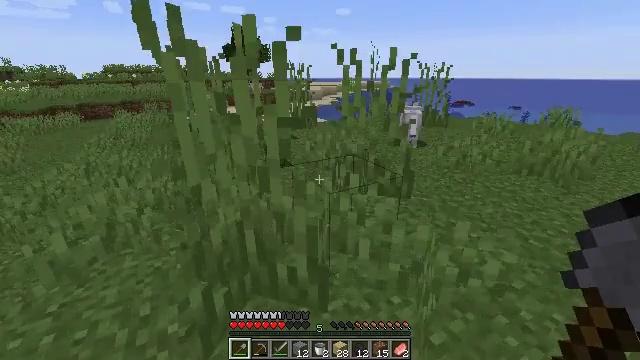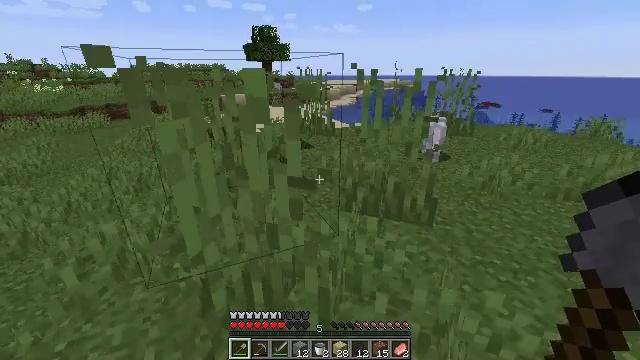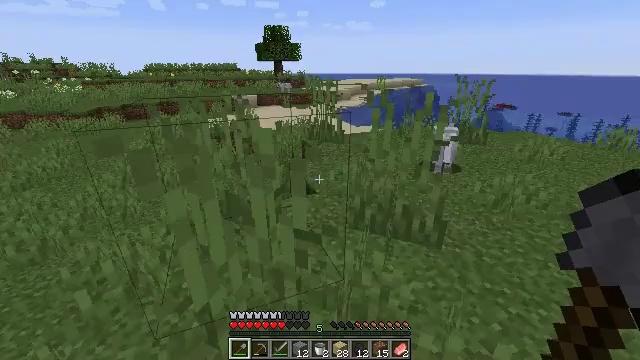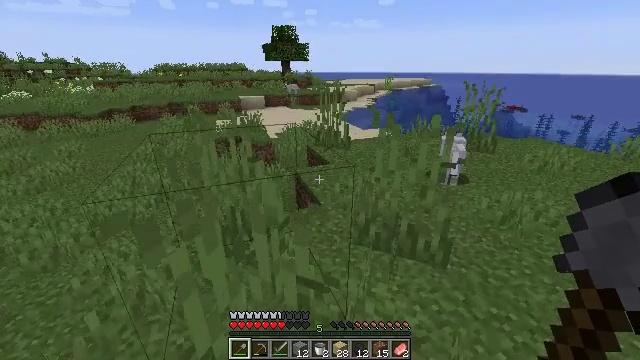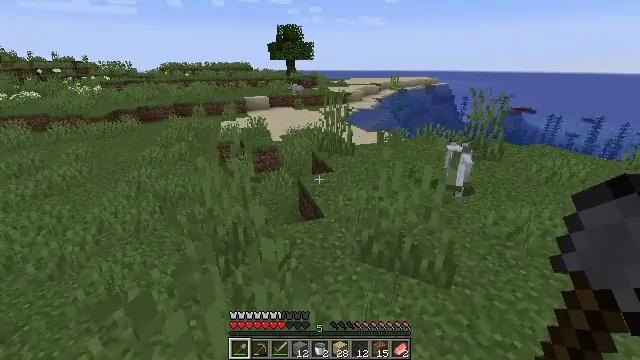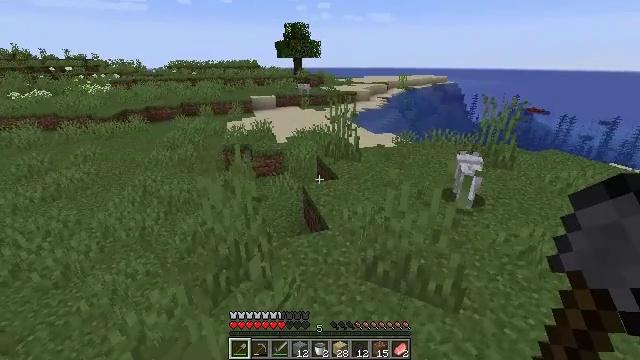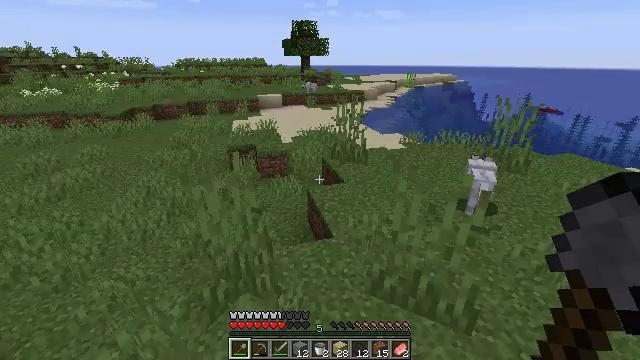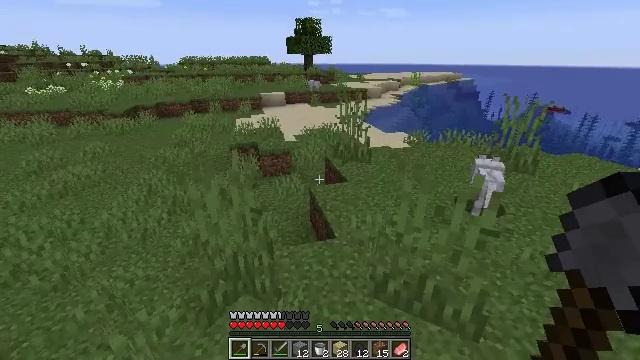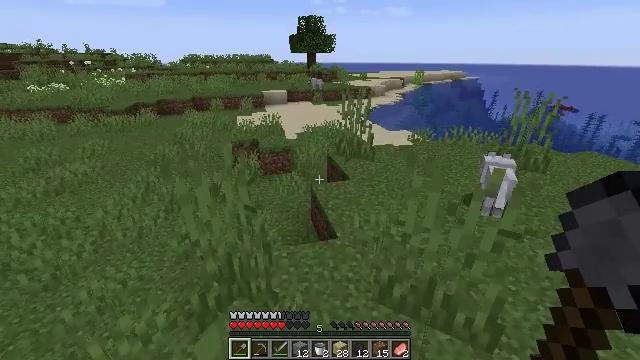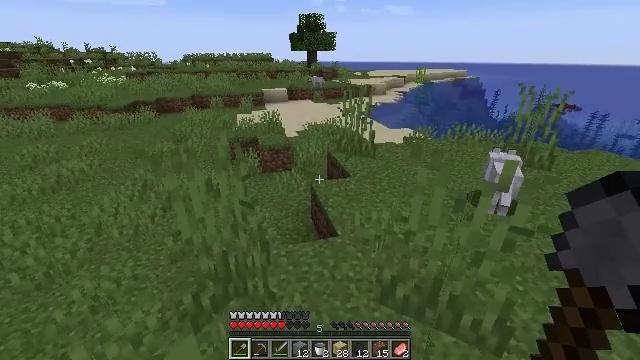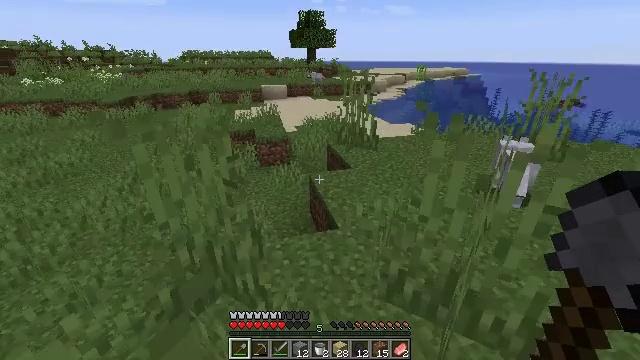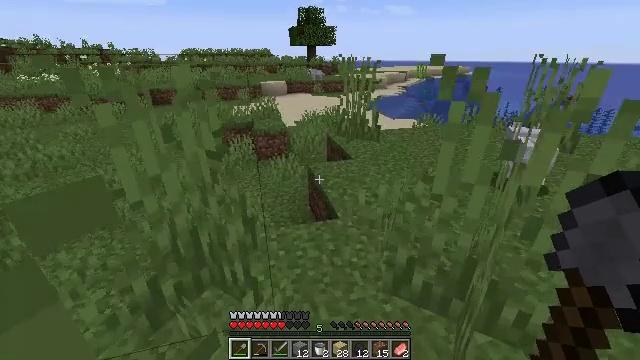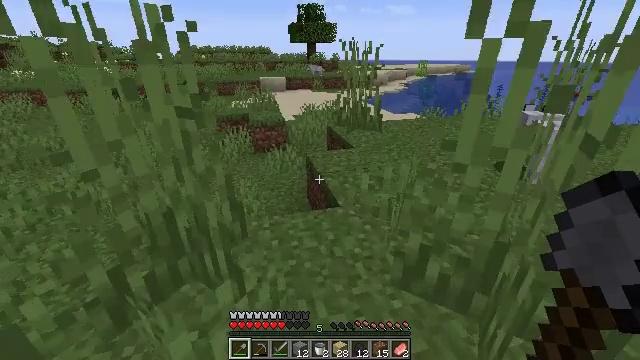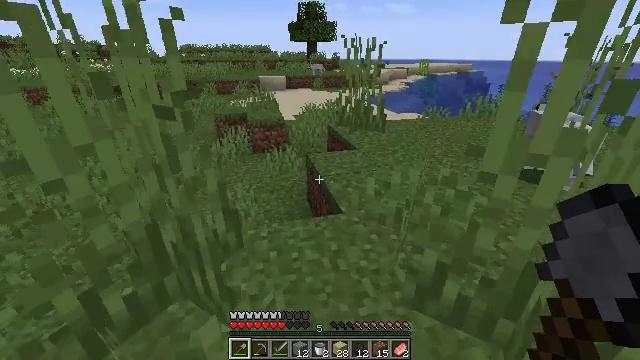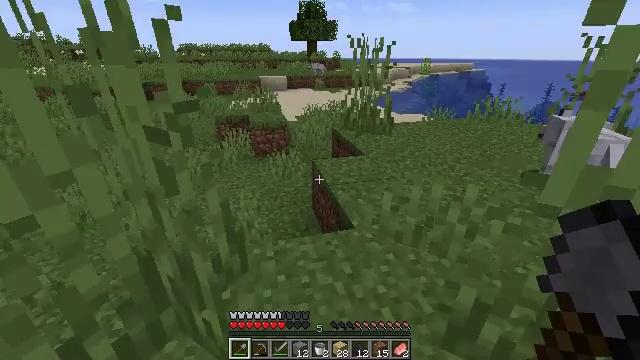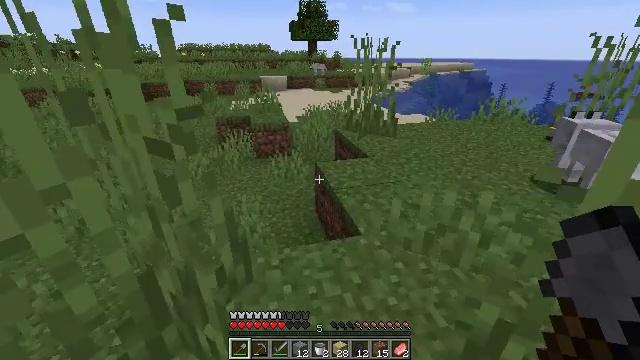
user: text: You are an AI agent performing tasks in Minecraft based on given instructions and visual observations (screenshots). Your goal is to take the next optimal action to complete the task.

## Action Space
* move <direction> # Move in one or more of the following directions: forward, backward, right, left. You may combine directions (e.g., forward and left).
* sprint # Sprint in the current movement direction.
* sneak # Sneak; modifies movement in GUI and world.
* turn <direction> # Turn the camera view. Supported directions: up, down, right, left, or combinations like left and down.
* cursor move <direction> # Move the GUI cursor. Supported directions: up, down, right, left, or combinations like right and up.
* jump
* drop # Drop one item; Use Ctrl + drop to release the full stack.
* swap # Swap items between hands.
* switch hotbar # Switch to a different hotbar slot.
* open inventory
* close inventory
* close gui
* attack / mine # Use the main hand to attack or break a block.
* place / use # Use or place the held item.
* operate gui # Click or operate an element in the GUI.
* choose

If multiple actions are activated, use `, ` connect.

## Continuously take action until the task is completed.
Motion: motion action
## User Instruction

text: Clear the ground by mining grass.
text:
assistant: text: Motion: move forward, turn left, jump
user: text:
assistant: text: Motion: move forward, turn left, jump
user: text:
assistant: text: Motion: move forward, turn left, jump
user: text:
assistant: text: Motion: move forward, turn left, jump
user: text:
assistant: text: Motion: move forward, turn left, jump
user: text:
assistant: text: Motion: move forward, turn left
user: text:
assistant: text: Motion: move forward
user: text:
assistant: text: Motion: move forward
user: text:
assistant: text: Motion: move forward
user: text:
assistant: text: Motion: move forward
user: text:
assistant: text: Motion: move forward
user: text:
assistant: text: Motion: move forward and move left
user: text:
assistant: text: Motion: move forward and move left
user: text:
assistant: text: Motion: move forward and move left
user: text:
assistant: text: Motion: move forward and move left
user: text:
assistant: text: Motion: move forward and move left
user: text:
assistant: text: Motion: move forward and move left
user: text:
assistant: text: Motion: move forward and move left, turn left and up
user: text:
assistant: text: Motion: move forward and move left, turn left and up
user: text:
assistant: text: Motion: move forward and move left
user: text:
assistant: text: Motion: move forward and move left, jump
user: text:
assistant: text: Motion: move forward and move left, jump
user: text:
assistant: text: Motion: move forward and move left, jump
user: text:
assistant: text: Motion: move forward and move left, jump
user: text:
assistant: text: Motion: move forward and move left
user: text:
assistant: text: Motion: move forward and move left
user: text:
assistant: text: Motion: move forward and move left
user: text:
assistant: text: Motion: move forward and move left, turn left
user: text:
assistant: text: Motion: move forward and move left, turn left
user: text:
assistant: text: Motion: move forward and move left, turn left and up